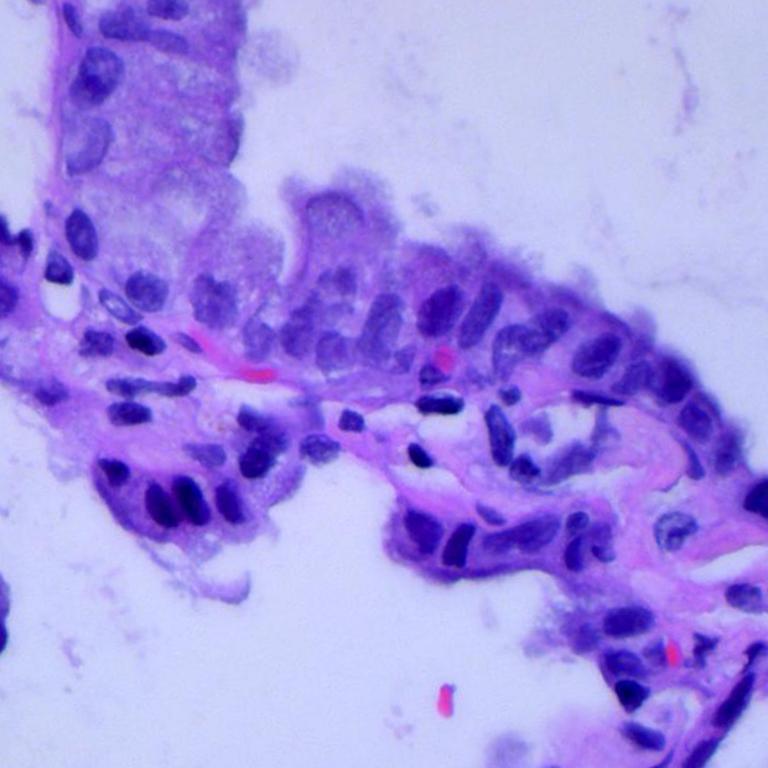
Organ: lung
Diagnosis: adenocarcinomas